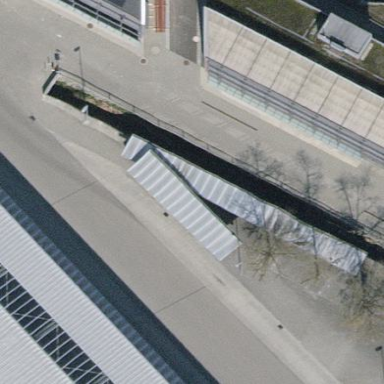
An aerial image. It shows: Shelter for public transport located on roof of building.